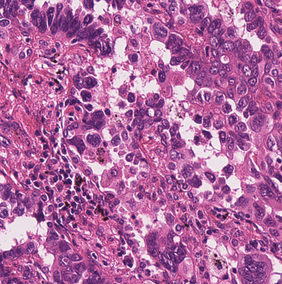
Tumor epithelial tissue: yes
Tumor-associated stroma tissue: yes
Normal tissue: no